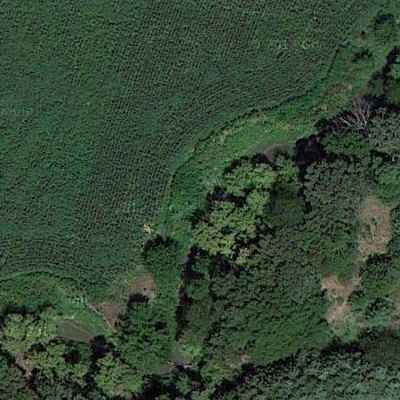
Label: eForest